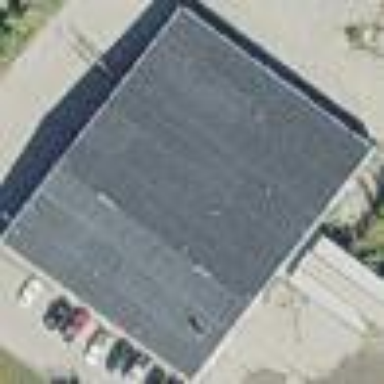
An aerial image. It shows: Commercial building.